Question: What is the recommended approach to displaying a background image (or border) on Android. The foreground will be photos my users can specify. See below, the gray area will be the user-defined photos in the foreground:

I see the following possibilities:
1. Overlaying two images
2. Create a 9-patch image from the background and defining it as the background to the imageview that will display the photos.
The photos will be fixed-sized so I'm leaning towards option 1. Any recommendations from folks who have had to do this type of thing before? Thanks in advance.
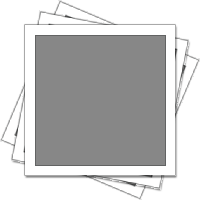
Answer: We had to do exactly this (but a little more complex since everything was rotated and skrewed) and the best solution for us to use your mentioned overlaying images, because it can be done through xml (in your case) which is better to maintain. 9-Patches are also great but take more time to create and edit.